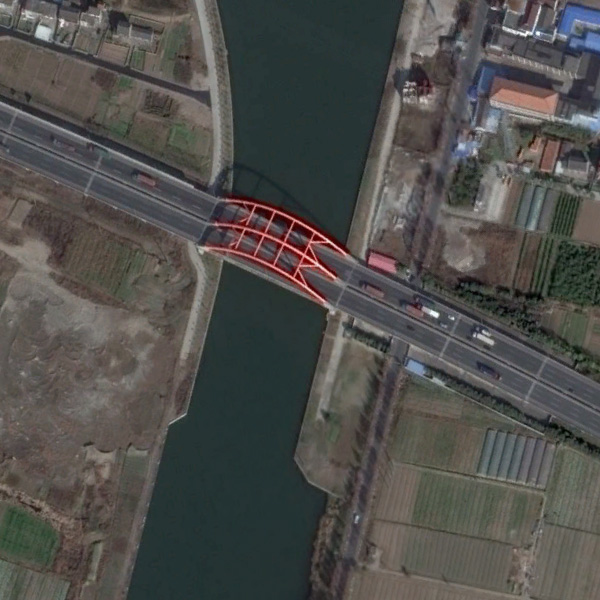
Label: Bridge